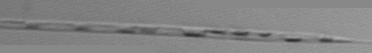
Label: Rhizosolenia